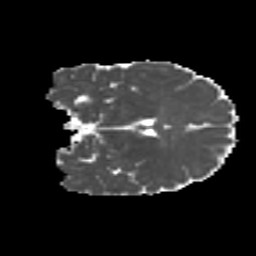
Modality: MD
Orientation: coronal
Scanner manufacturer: siemens
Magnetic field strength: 3 T
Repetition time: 4.16 s
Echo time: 0.0806 s